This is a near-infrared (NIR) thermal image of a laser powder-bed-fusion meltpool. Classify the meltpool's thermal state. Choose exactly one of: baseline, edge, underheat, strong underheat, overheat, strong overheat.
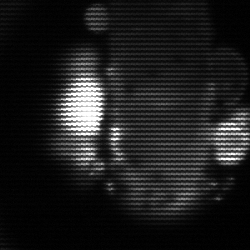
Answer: strong underheat